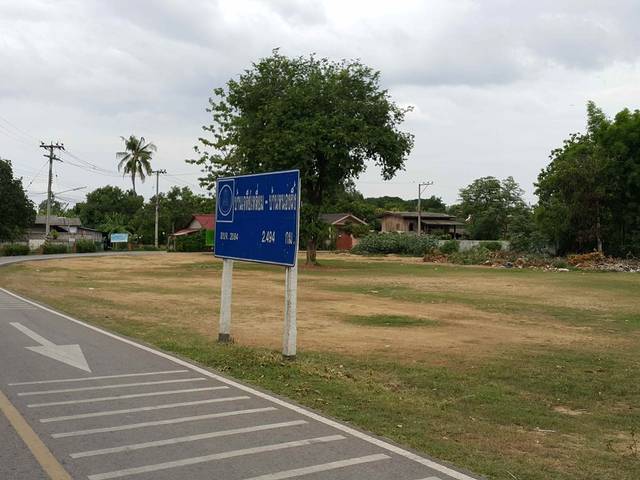
Region: Thailand
Coordinates: 18.754, 98.996